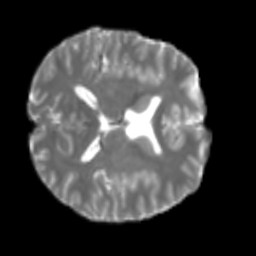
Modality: T2w
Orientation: axial
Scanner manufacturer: siemens
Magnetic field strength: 3 T
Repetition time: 4 s
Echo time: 0.0594 s